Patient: sex F, age 58
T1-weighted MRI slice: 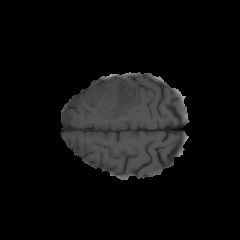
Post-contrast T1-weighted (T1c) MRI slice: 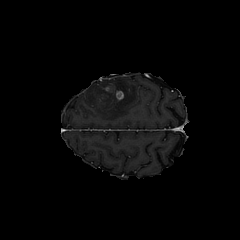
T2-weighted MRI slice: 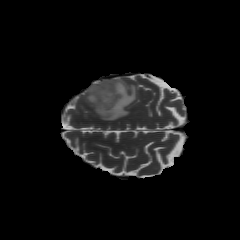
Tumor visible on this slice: yes
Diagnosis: Glioblastoma, IDH-wildtype
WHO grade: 4